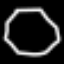
Label: octagon